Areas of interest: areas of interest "Home Appliance and Electronics Store"
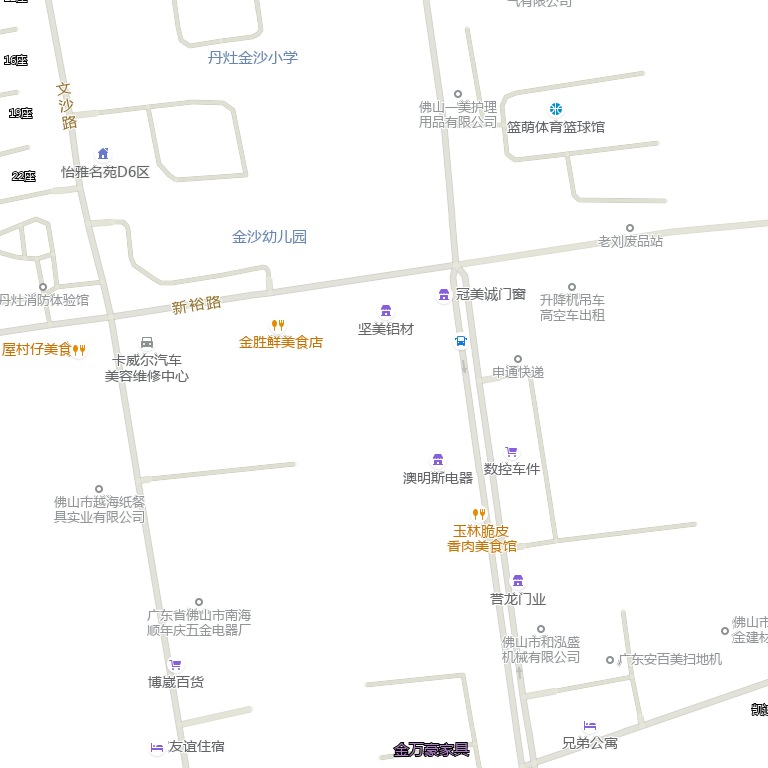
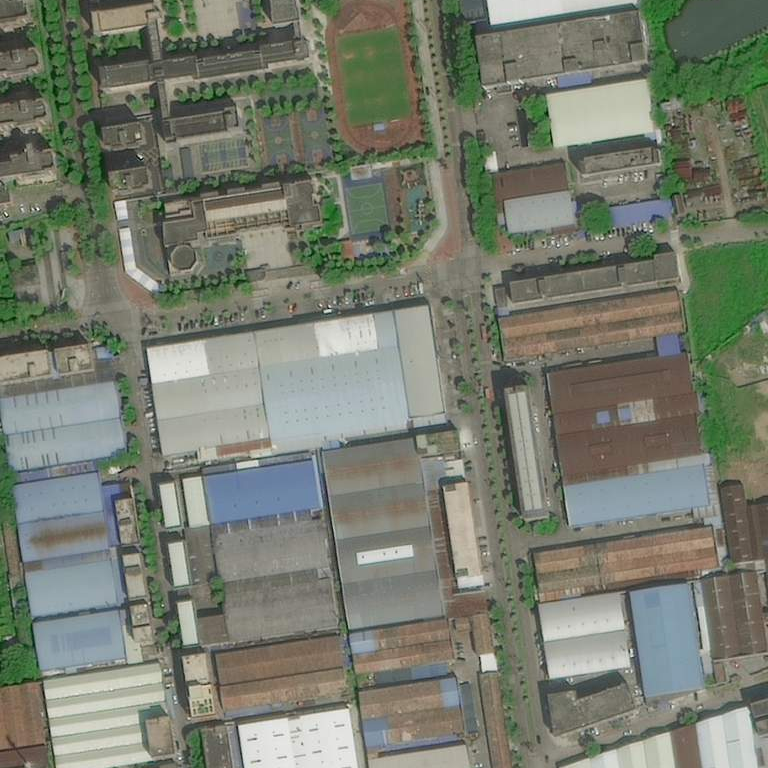